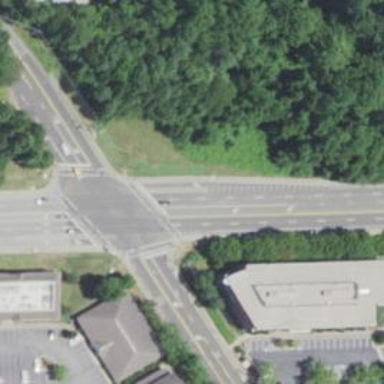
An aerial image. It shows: Controlled road crossing.